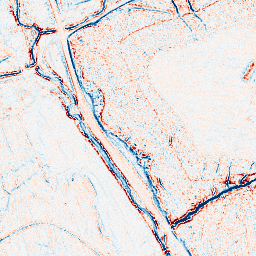
Category: classical
Decomposition family: uniform
Decomposition parameters: size: 5
Upsampling method: quintic
Upsampling parameters: scale: 4
Upsampling scale: 4